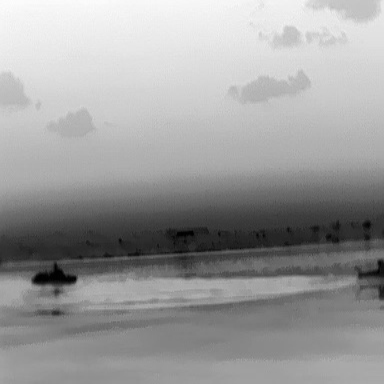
There is a warship in the infrared image.